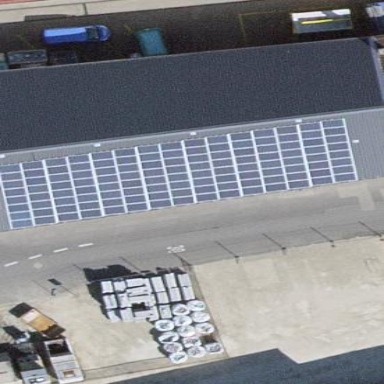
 consisting of solar photovoltaic panels."